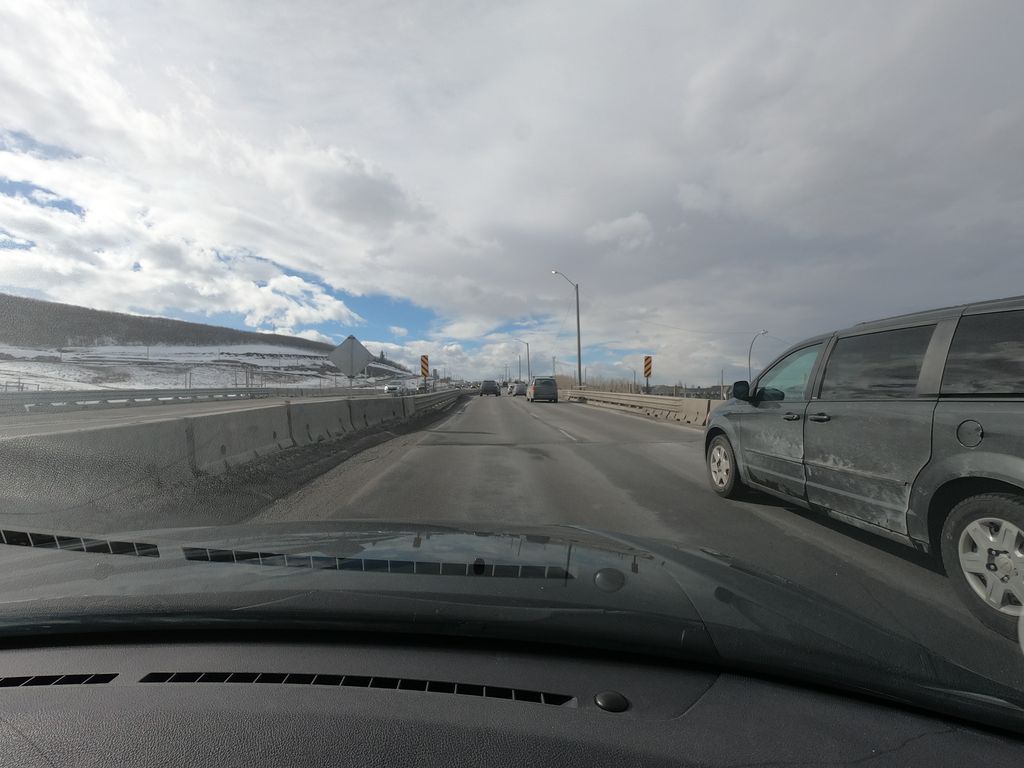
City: calgary